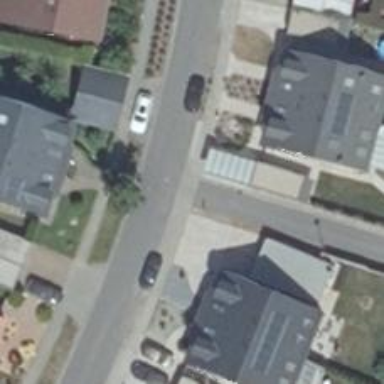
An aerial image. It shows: Living street.